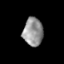
Tissue: skin
Cell type: Epithelial cells
Senescence score: 0.275
Nuclear area (px): 552
Mean DAPI intensity: 147.016